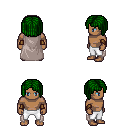
a pixel art fantasy rpg character, male body template, human, dark skin, gray cape, white pants, green pageboy hairstyle, leather bracers, four views (front, back, left, right), 2x2 character sprite sheet, small pixel art, hard edges, no anti-aliasing